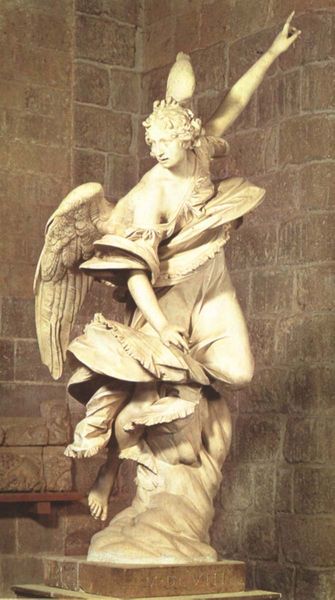
Titel: Engel aus der Verkündigungsgruppe
Künstler: Francesco Mochi
Institution: Orvieto, Museo dell’ Opera del Duomo
Schlagwörter: bewegung, finger, hell, marmor, gewand, engel, wild, zeigen, leicht, wallend